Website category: sports
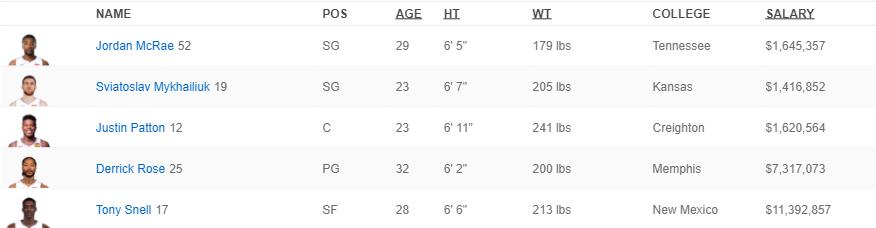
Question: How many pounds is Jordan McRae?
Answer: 179 lbs

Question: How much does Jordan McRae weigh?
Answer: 179 lbs

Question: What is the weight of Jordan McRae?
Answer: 179 lbs

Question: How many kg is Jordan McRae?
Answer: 179 lbs

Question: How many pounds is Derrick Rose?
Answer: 200 lbs

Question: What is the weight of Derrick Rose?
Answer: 200 lbs

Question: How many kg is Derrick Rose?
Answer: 200 lbs

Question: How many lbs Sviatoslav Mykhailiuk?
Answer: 205 lbs

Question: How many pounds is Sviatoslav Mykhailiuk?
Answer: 205 lbs

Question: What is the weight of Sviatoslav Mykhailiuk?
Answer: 205 lbs

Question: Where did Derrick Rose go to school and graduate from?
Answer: Memphis

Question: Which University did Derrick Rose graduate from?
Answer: Memphis

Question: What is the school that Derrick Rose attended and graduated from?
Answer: Memphis

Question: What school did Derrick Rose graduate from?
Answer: Memphis

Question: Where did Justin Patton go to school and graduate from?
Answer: Creighton

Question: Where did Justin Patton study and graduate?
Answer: Creighton

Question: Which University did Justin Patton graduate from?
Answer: Creighton

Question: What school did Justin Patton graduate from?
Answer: Creighton

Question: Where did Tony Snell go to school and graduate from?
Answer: New Mexico

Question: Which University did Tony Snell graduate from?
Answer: New Mexico

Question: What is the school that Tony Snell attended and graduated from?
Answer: New Mexico

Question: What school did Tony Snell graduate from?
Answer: New Mexico

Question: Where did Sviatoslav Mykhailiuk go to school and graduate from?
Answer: Kansas

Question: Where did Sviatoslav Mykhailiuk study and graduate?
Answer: Kansas

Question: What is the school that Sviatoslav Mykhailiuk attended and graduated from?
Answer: Kansas

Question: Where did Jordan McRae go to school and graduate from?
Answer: Tennessee

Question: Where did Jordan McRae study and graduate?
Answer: Tennessee

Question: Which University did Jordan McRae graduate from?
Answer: Tennessee

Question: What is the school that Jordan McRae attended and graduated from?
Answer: Tennessee

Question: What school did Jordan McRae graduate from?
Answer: Tennessee

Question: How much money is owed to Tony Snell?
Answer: $11,392,857

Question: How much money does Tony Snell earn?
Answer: $11,392,857

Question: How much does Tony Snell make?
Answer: $11,392,857

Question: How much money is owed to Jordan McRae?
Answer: $1,645,357

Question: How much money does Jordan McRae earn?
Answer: $1,645,357

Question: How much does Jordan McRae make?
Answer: $1,645,357

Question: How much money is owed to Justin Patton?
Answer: $1,620,564

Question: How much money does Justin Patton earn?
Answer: $1,620,564

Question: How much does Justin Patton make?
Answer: $1,620,564

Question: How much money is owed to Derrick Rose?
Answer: $7,317,073

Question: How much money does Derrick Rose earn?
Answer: $7,317,073

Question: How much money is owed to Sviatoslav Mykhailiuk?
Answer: $1,416,852

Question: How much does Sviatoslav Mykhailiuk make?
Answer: $1,416,852

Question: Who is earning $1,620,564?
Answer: Justin Patton

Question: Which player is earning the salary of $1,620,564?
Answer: Justin Patton

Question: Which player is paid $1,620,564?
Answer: Justin Patton

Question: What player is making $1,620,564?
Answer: Justin Patton

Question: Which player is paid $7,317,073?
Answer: Derrick Rose

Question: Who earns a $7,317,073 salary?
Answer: Derrick Rose

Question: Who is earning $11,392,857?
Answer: Tony Snell

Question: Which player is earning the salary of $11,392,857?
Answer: Tony Snell

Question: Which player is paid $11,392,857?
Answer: Tony Snell

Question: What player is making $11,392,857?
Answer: Tony Snell

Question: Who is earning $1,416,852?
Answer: Sviatoslav Mykhailiuk

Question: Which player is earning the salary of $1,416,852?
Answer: Sviatoslav Mykhailiuk

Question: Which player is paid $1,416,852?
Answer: Sviatoslav Mykhailiuk

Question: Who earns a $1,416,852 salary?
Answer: Sviatoslav Mykhailiuk

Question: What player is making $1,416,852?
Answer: Sviatoslav Mykhailiuk

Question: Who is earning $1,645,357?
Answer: Jordan McRae

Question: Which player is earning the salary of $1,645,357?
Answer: Jordan McRae

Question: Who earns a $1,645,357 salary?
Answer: Jordan McRae

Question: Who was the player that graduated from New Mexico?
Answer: Tony Snell

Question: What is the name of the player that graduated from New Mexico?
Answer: Tony Snell

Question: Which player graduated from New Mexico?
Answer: Tony Snell